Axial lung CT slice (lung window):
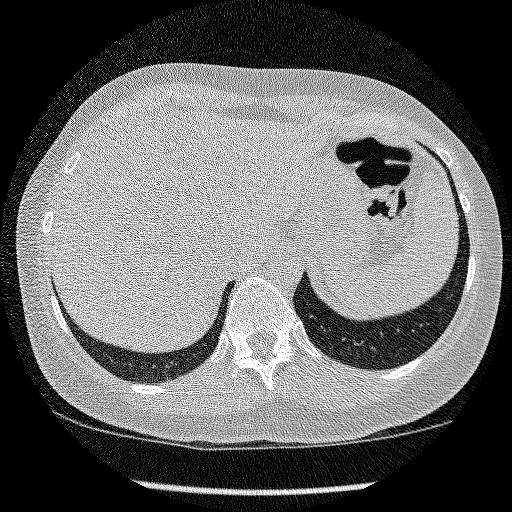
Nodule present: no